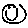
Label: smiley face